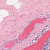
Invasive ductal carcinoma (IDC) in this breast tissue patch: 0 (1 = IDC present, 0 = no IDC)